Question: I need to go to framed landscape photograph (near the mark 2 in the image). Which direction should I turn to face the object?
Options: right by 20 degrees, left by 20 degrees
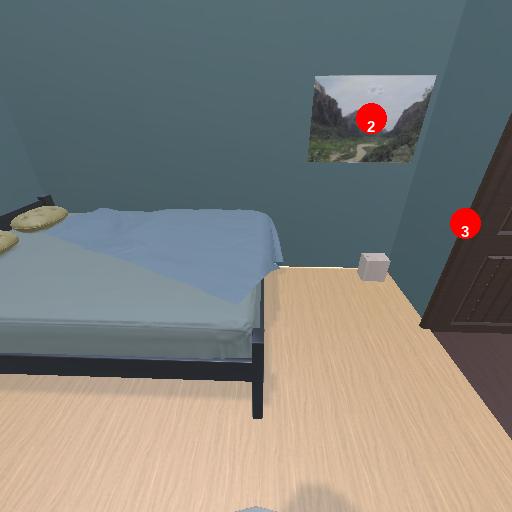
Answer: right by 20 degrees